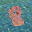
Label: 8